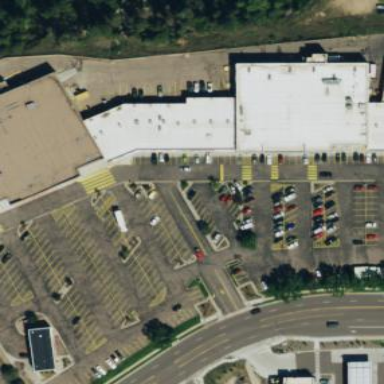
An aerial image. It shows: Retail area.